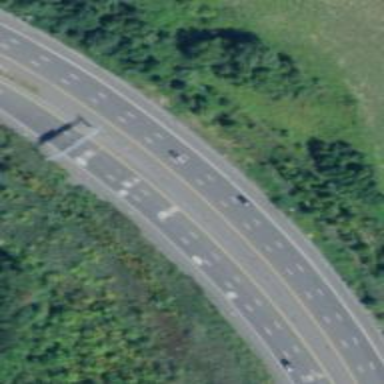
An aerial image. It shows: Asphalt motorway classified as Urban Freeway/Expressway according to HFCS.